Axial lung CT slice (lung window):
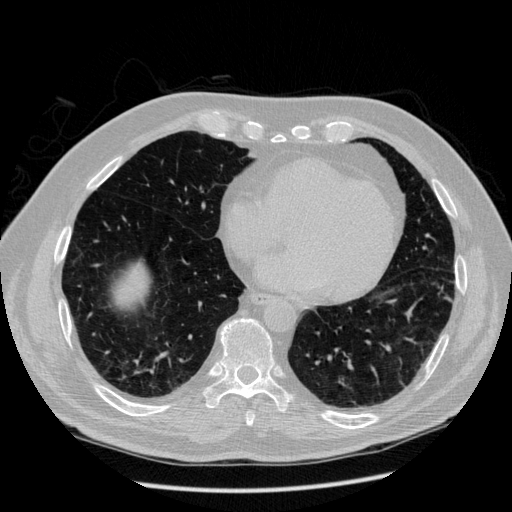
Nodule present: no